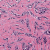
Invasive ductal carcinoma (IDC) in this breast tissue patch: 1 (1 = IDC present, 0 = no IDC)